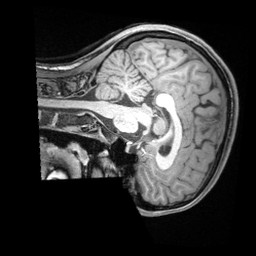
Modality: T1w
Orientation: sagittal
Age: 24
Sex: female
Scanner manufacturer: siemens
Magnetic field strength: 3 T
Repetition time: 1.68 s
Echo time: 0.00188 s